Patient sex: F
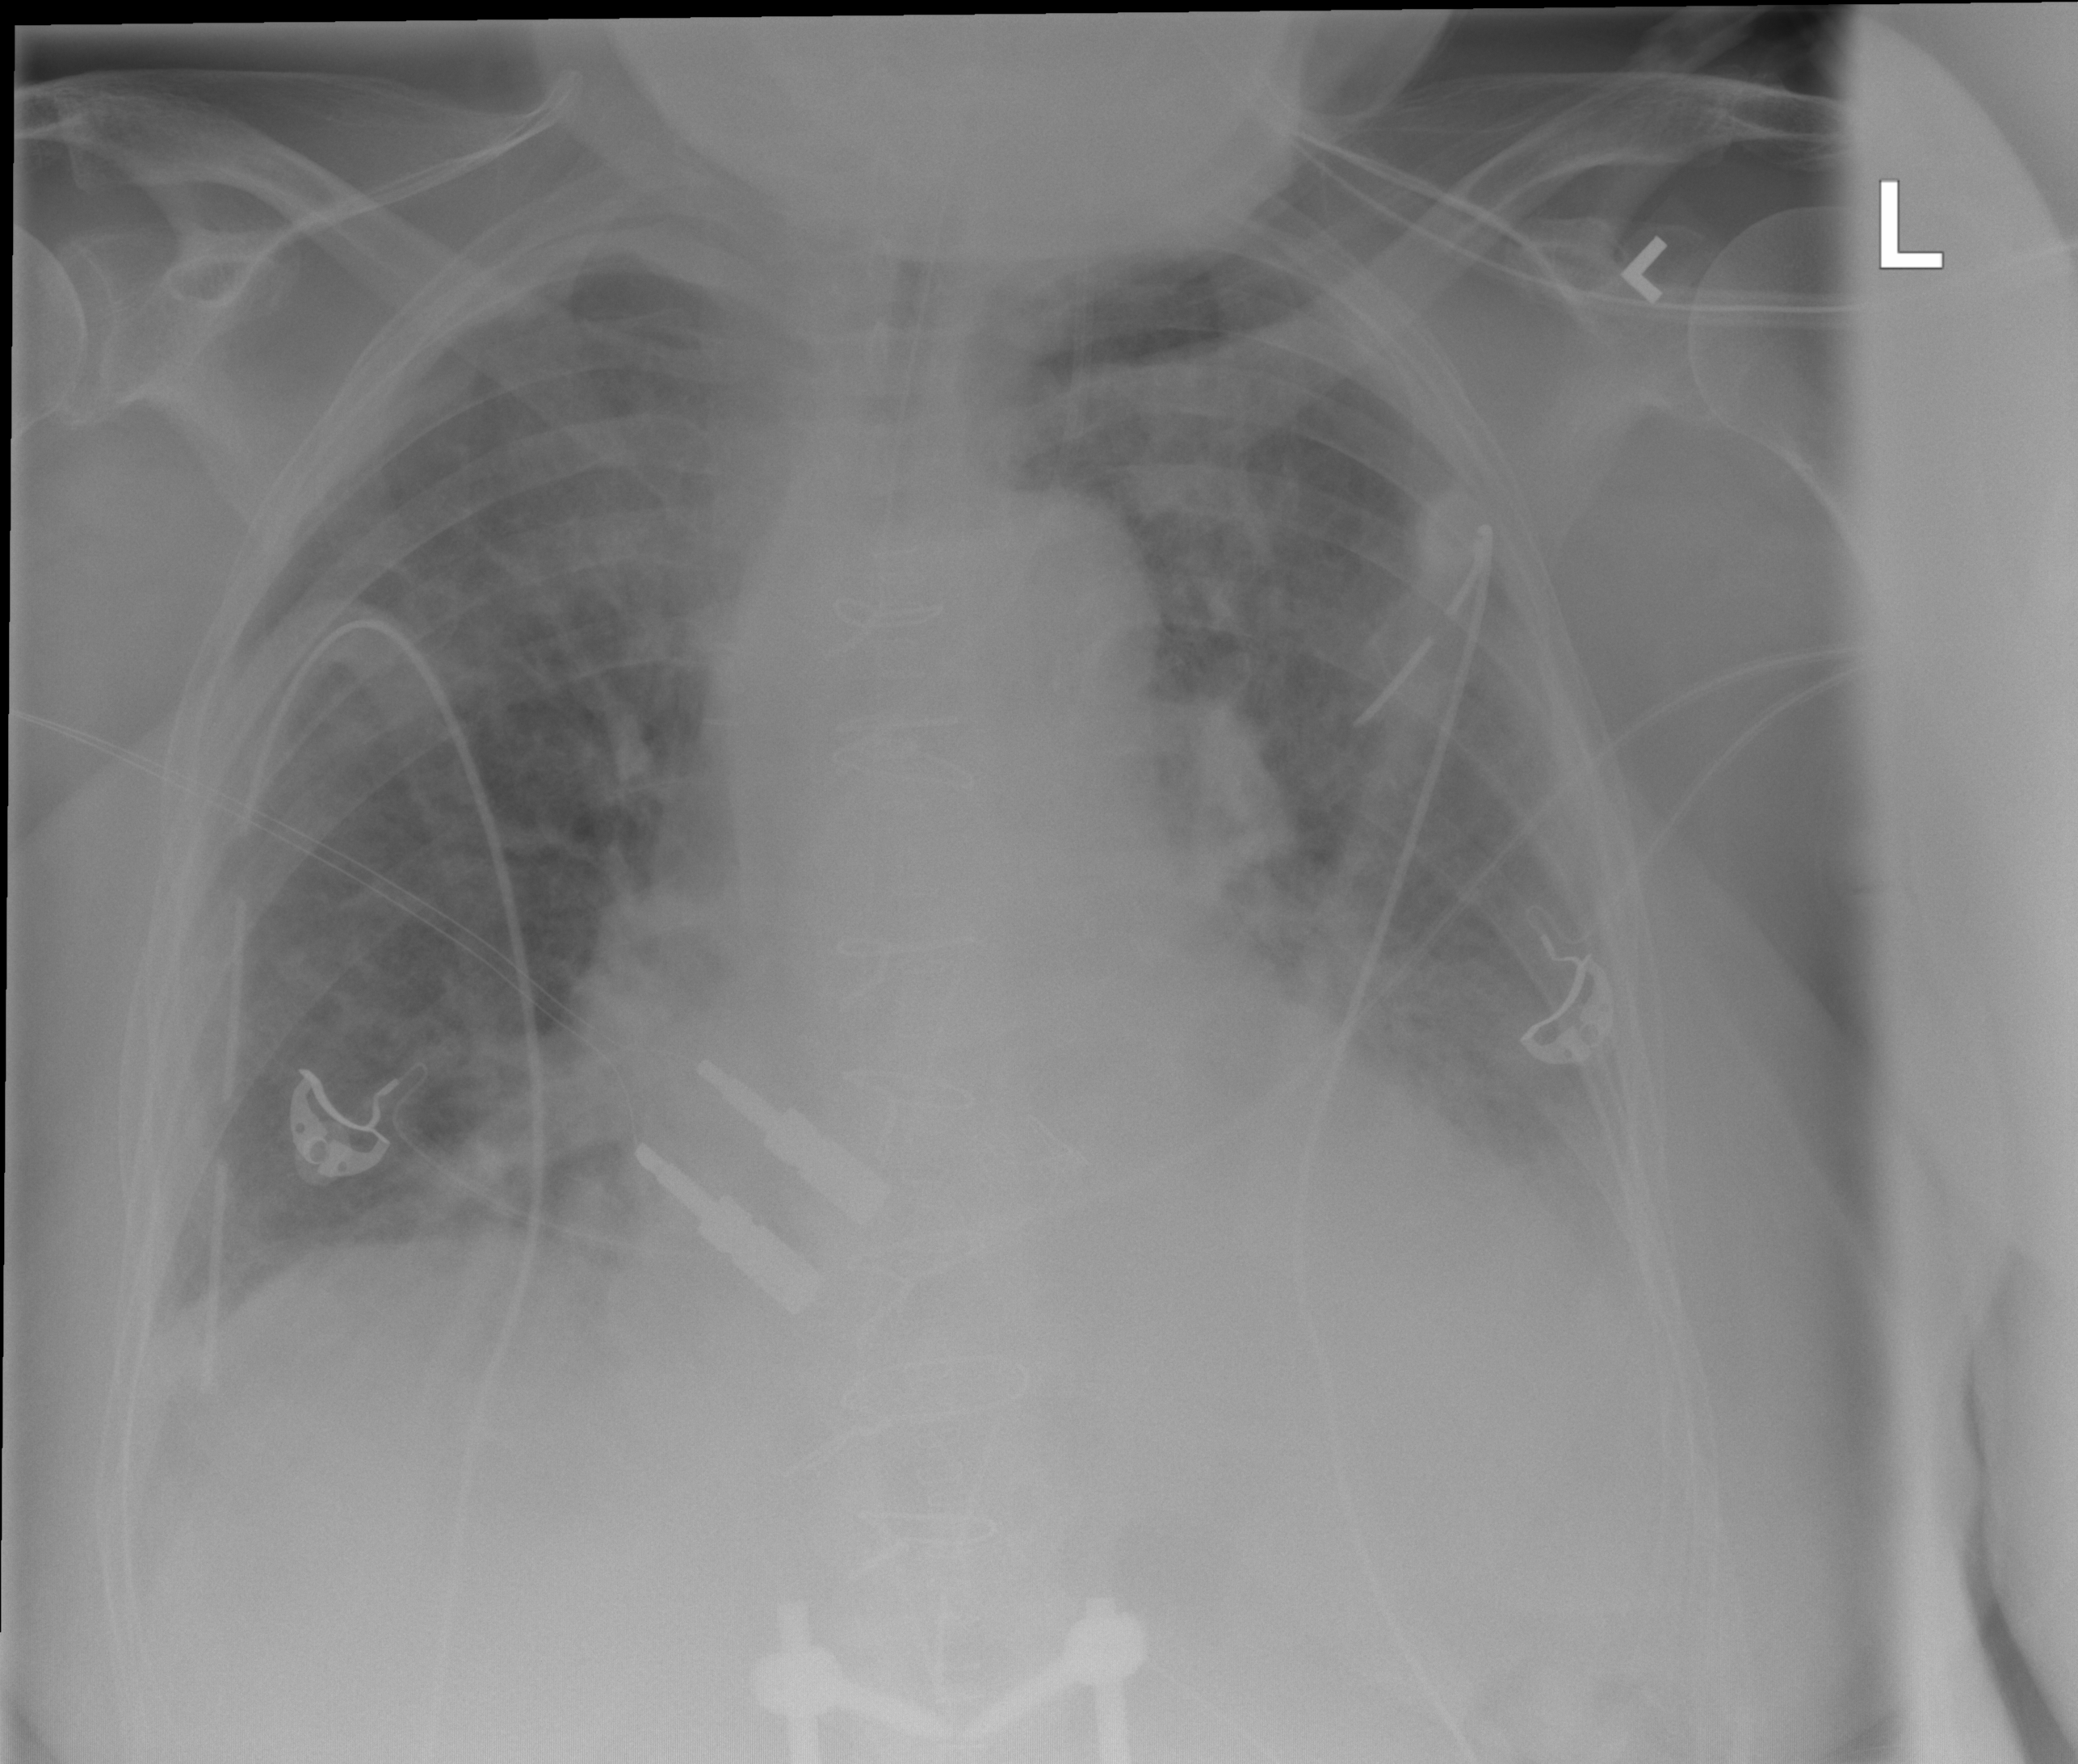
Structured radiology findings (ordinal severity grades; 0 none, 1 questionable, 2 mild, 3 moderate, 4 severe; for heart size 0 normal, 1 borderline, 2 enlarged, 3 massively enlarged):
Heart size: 2
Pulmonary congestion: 1
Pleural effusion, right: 0
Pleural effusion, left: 1
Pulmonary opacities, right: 0
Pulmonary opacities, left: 0
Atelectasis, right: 1
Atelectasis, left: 2